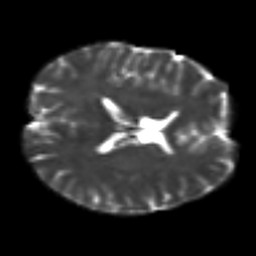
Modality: T2w
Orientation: axial
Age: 24
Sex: male
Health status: healthy
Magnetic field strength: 3 T
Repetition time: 8.4 s
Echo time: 0.0926 s